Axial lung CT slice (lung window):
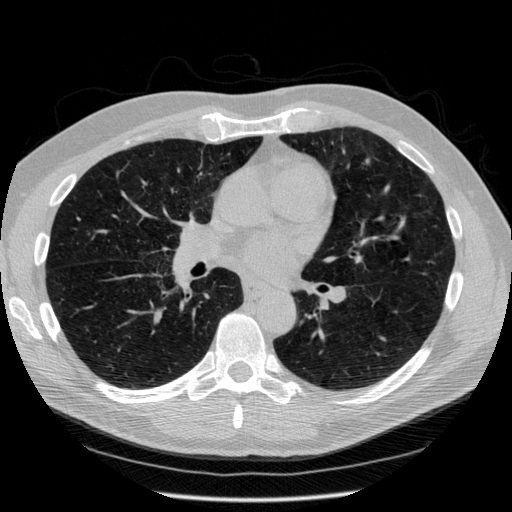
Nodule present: no